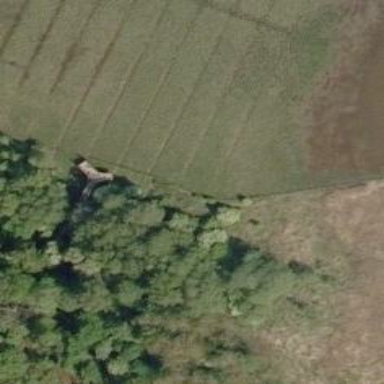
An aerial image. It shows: Bird hide located in leisure land area.